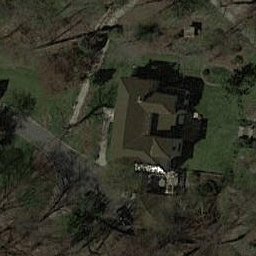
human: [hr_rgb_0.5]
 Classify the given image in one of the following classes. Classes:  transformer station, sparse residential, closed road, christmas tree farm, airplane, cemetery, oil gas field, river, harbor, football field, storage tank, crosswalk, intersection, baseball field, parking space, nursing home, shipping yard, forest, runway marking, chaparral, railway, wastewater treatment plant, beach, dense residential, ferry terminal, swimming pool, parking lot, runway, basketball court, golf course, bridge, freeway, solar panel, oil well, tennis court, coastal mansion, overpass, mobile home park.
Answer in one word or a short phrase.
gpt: sparse residential